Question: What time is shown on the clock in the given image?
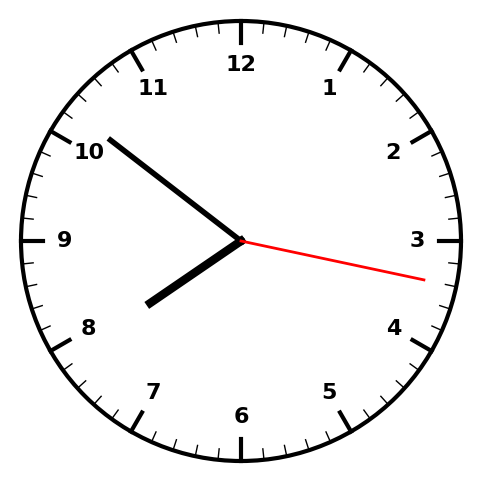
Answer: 07:51:17